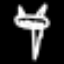
Label: airplane